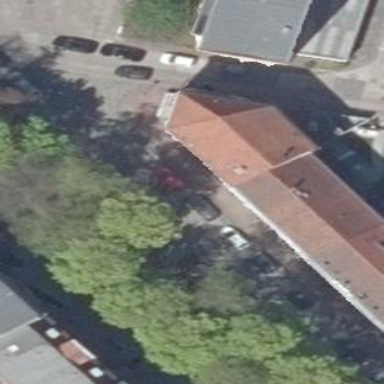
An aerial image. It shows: Residential building with gabled roof made of red roof tiles. The architecture style of the building is baroque and it has historic significance. The roof is oriented along the building.